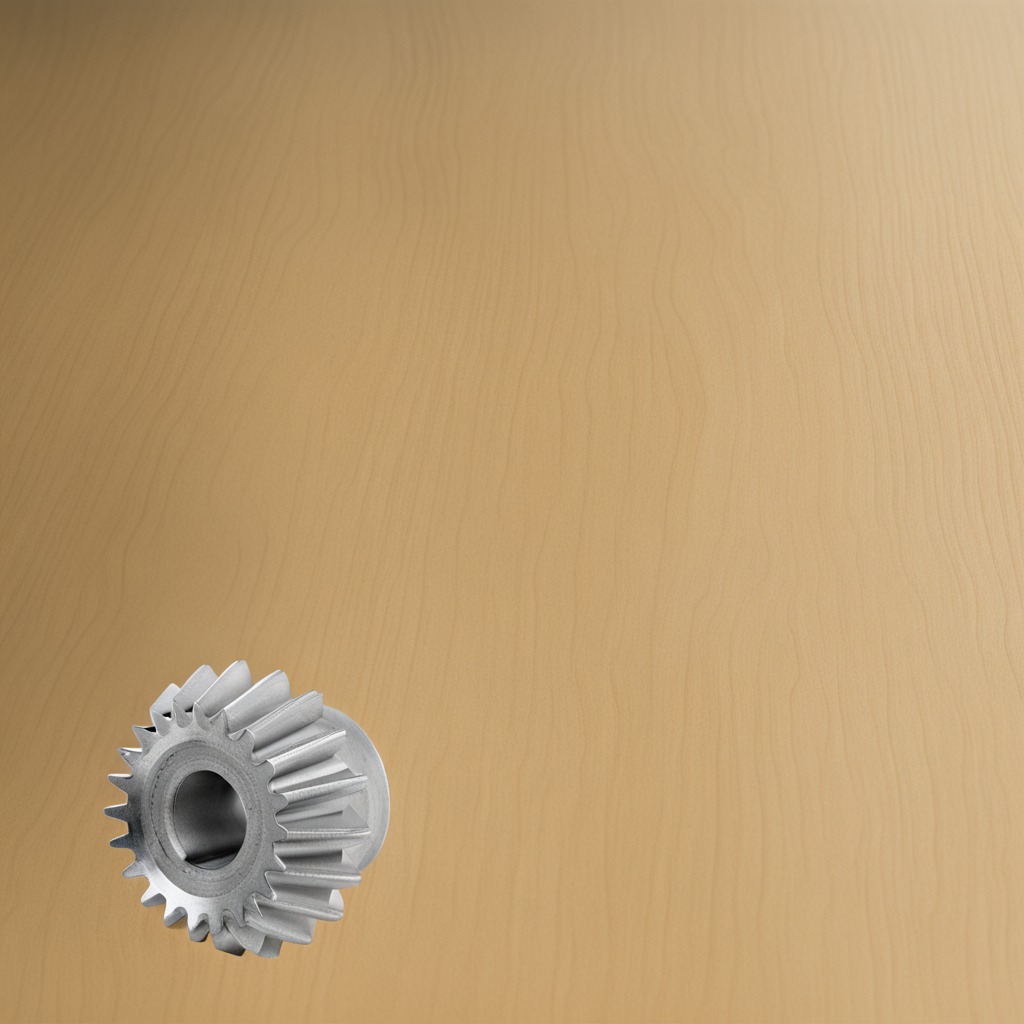
A steel gear with teeth lies on the plywood surface in a paint workshop.